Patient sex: F
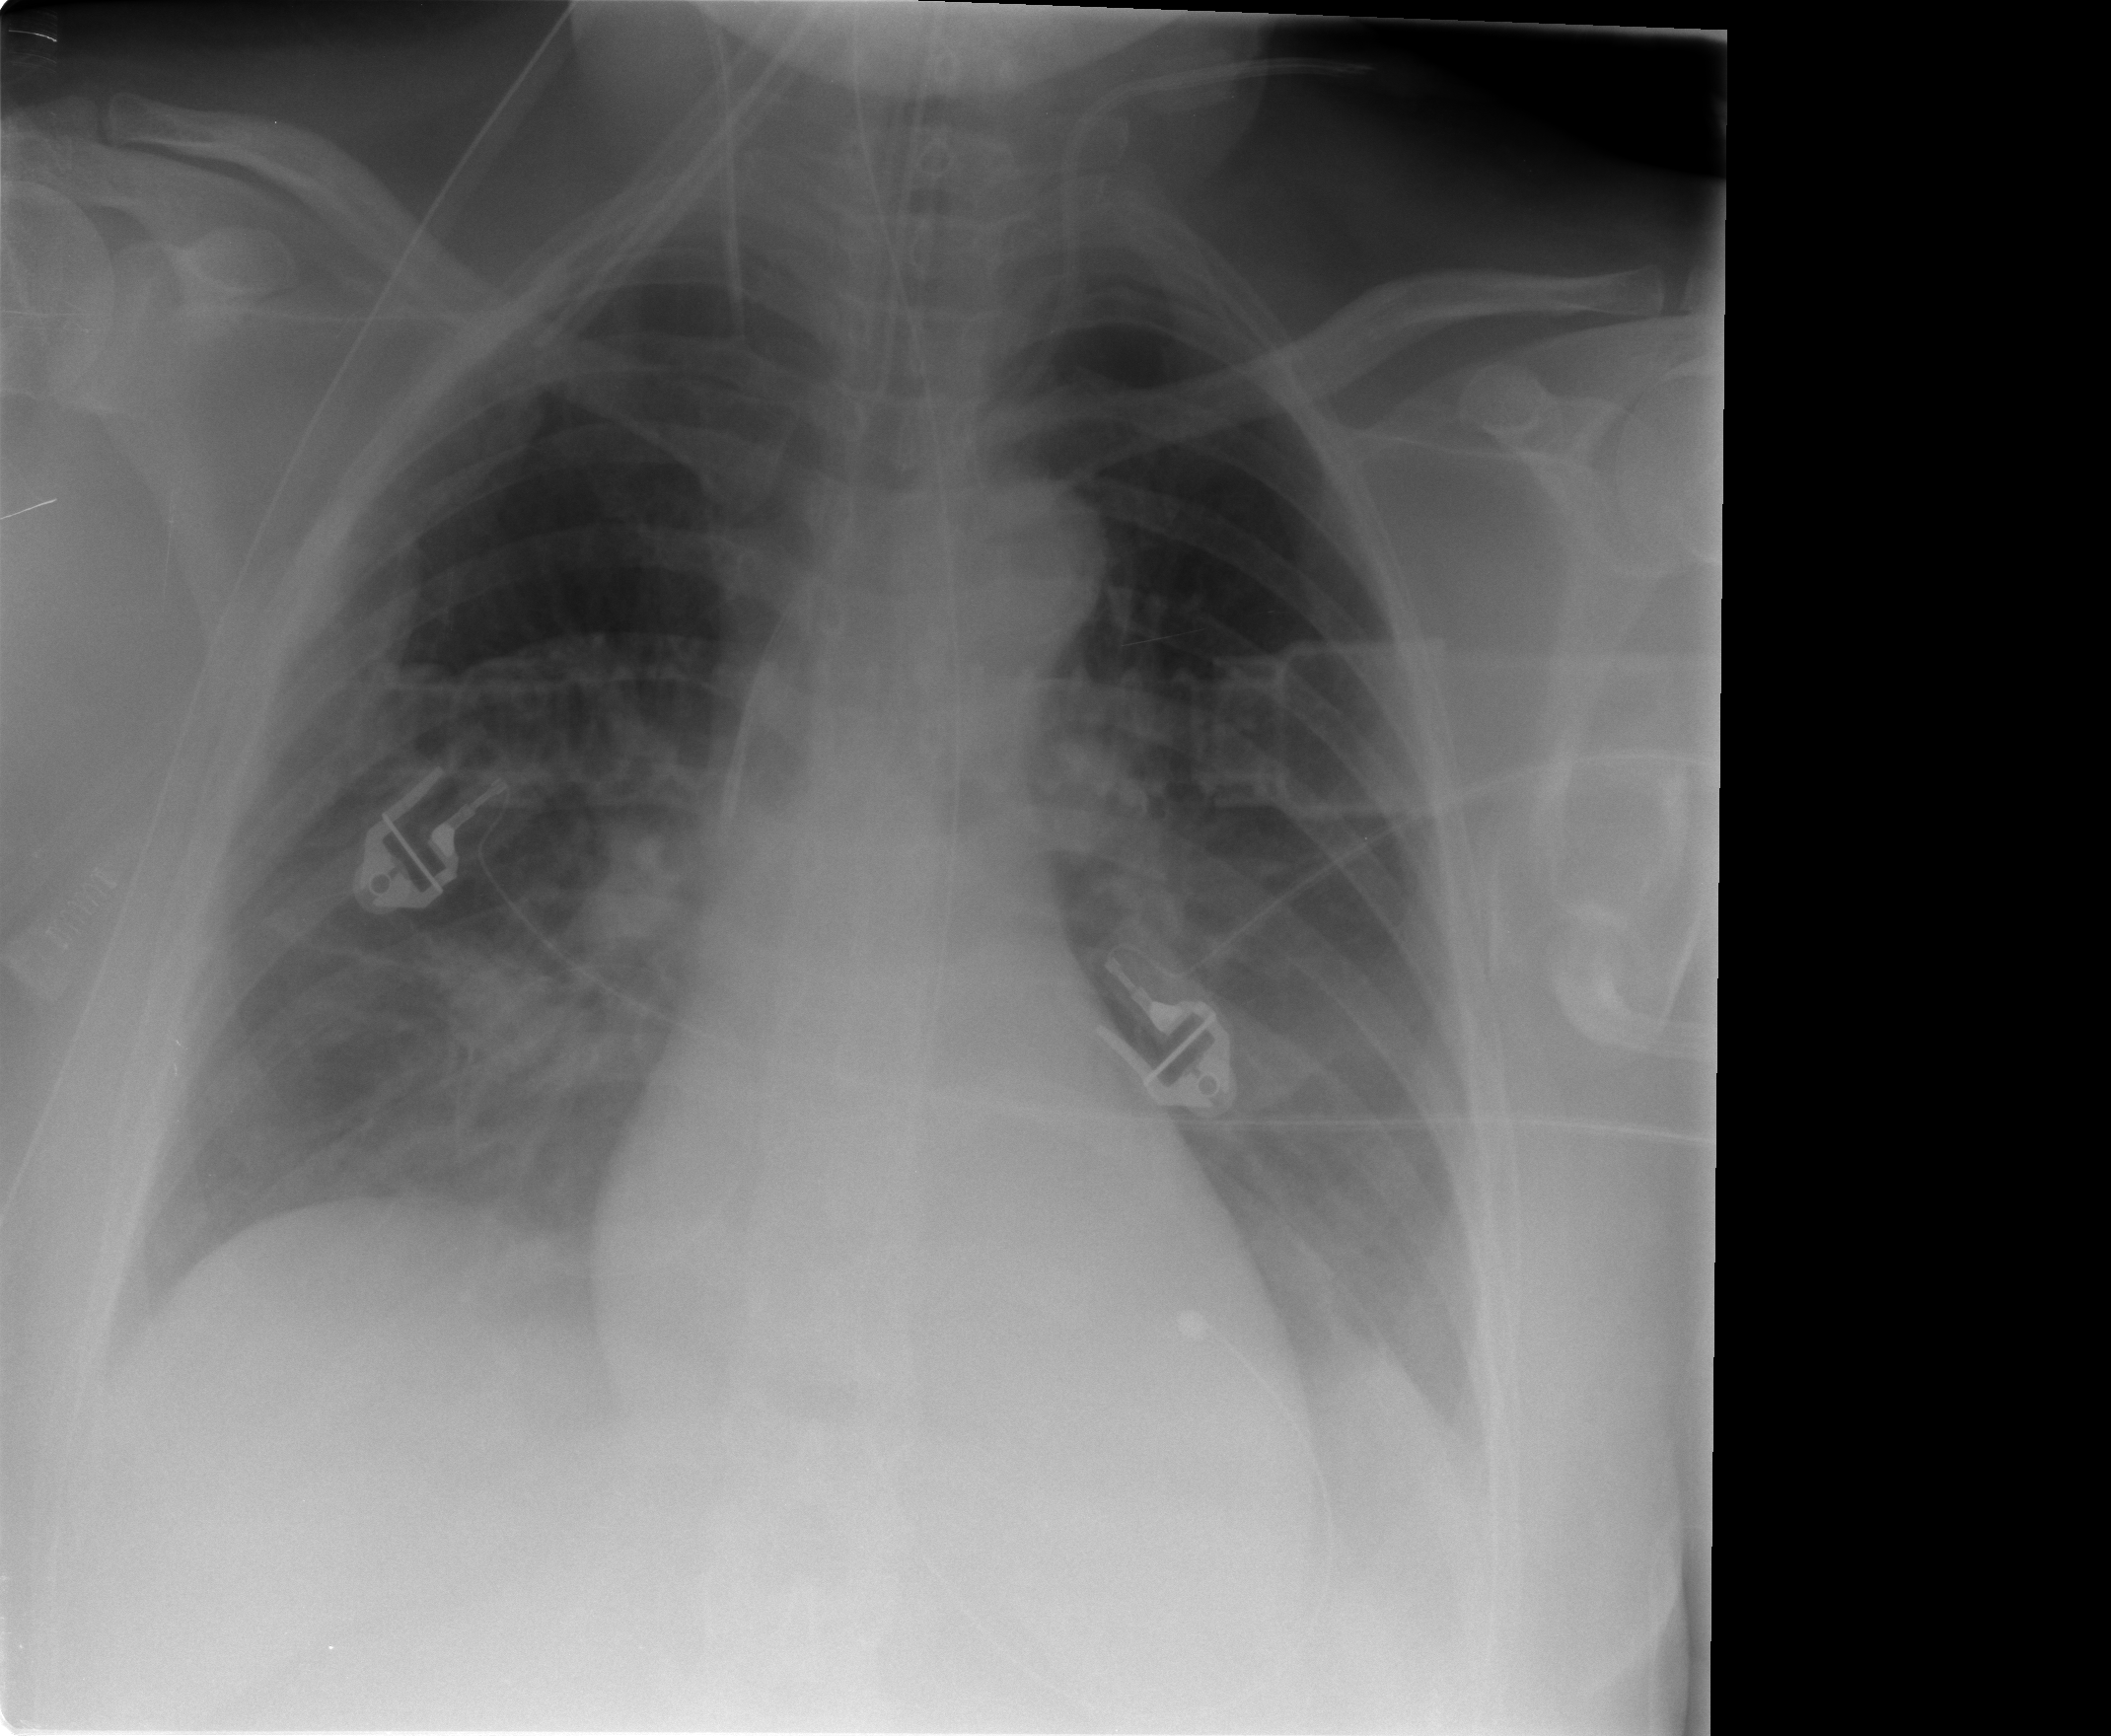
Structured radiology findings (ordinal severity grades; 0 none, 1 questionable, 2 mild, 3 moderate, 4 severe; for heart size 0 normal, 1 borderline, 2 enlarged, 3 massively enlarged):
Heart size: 0
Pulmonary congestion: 0
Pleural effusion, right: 0
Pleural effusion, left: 1
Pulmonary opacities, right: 0
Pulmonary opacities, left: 0
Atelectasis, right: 2
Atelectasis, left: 2